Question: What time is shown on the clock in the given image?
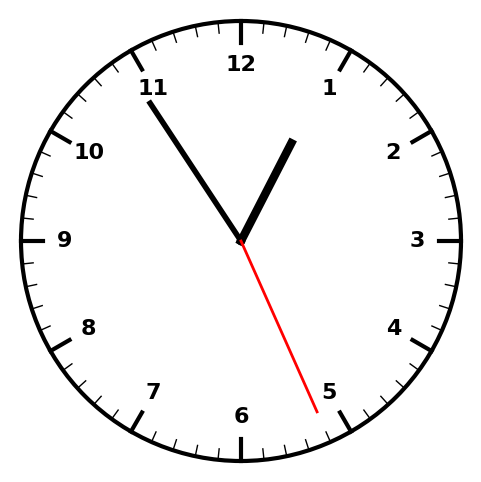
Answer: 12:54:26